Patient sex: M
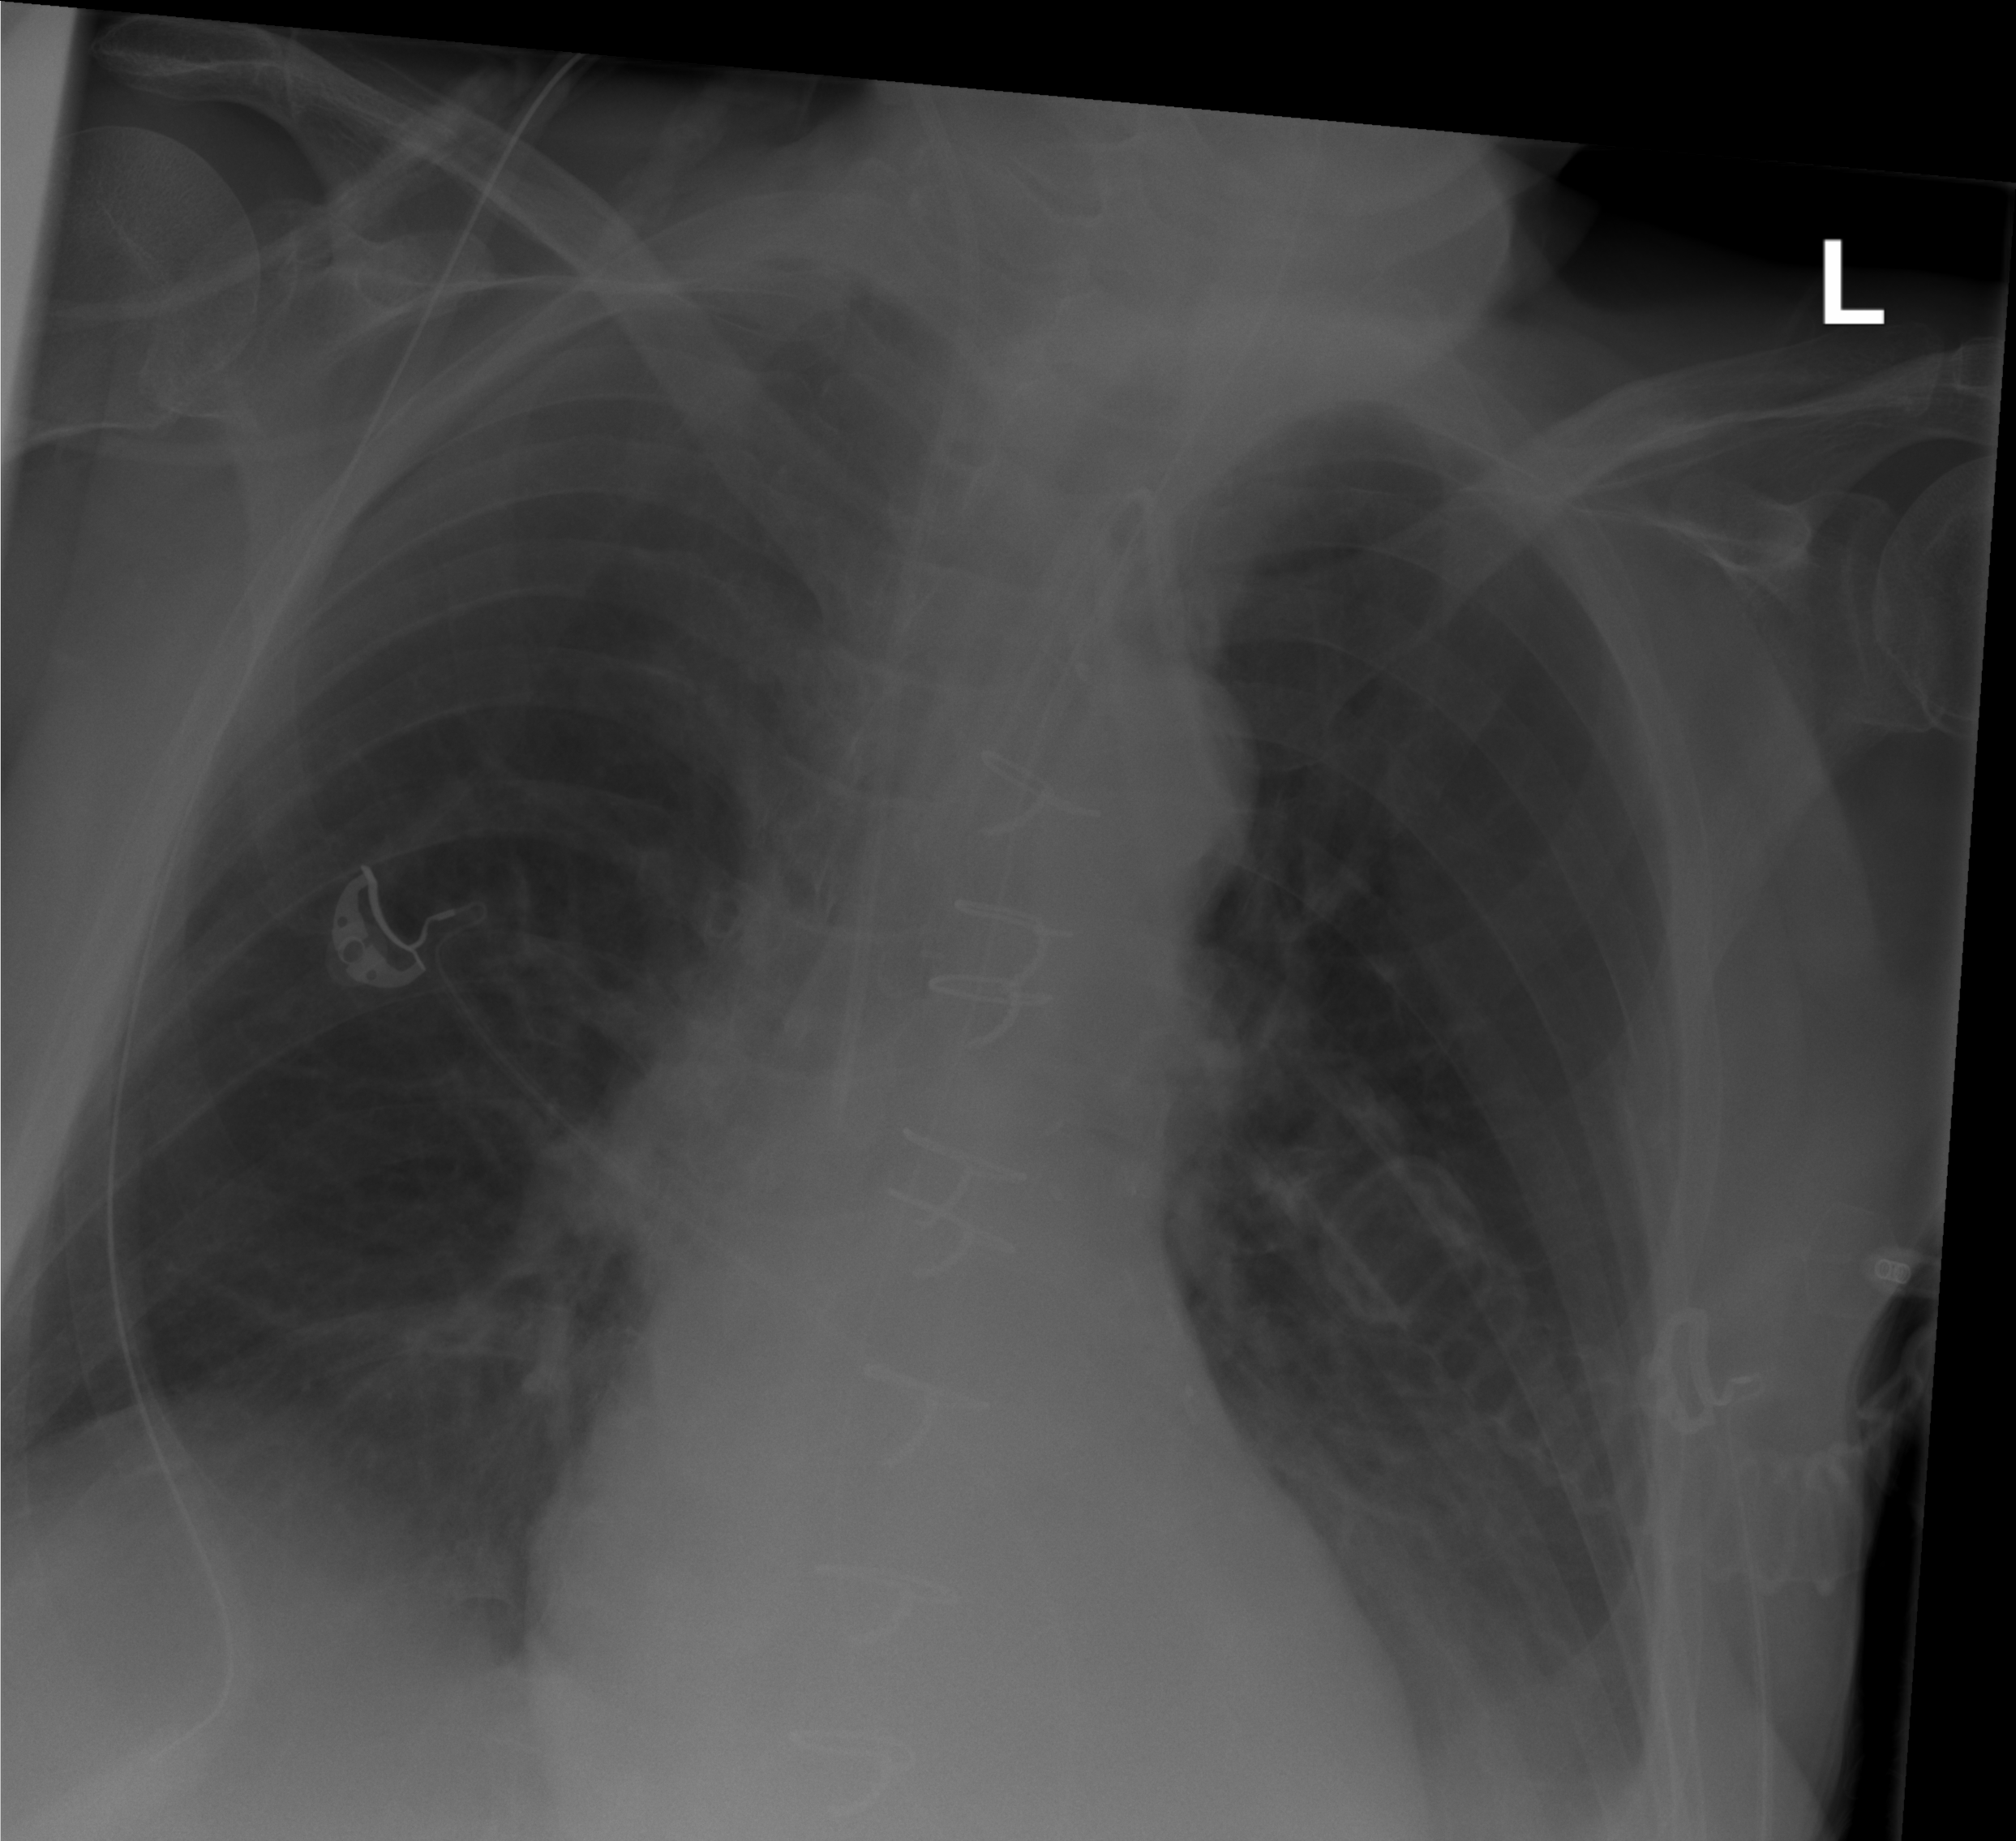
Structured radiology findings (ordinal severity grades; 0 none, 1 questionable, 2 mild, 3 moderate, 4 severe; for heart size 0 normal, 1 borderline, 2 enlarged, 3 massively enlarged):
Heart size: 0
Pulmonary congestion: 2
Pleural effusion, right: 0
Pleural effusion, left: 1
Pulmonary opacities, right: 0
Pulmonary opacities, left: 0
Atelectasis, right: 0
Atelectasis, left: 1